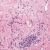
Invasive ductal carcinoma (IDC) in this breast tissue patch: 0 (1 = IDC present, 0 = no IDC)